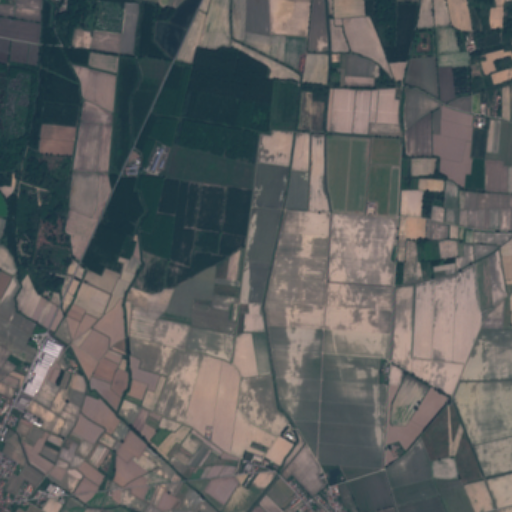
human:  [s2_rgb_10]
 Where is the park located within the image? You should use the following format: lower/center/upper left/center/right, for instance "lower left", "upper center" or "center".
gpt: The park is located in the lower center of the image.
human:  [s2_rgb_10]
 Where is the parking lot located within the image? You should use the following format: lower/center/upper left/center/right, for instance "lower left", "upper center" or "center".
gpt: The parking lot is located in the lower center of the image.
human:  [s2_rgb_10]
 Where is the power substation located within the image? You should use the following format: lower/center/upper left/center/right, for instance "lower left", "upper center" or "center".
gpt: The power substation is located in the lower center of the image.
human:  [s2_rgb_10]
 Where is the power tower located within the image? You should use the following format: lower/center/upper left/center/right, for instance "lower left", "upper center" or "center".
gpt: The power tower is located in the right of the image.
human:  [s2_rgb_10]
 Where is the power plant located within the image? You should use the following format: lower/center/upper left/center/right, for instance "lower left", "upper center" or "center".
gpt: There is no power plant in the image.